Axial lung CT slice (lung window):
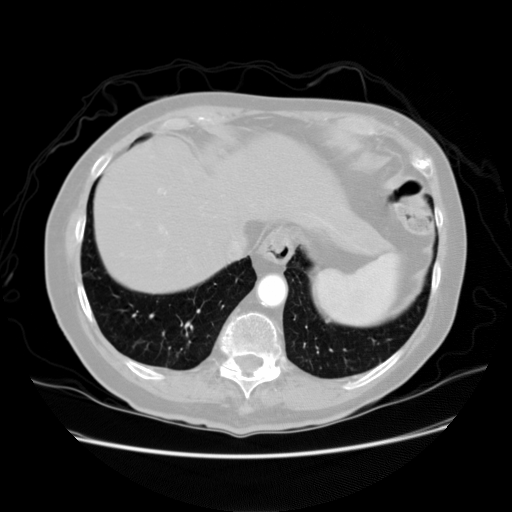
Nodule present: no